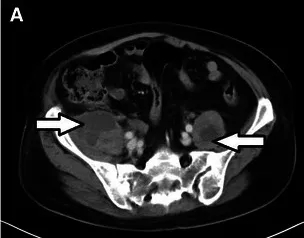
Axial.
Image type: radiology (ct)